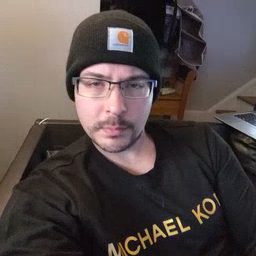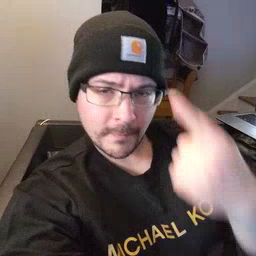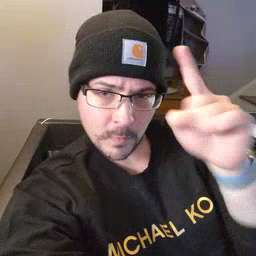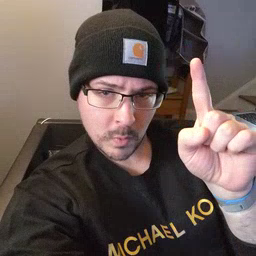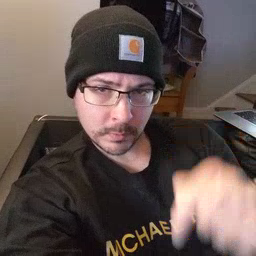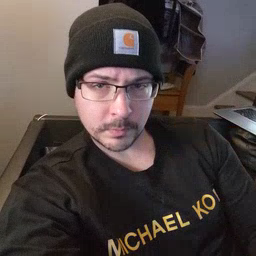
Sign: for